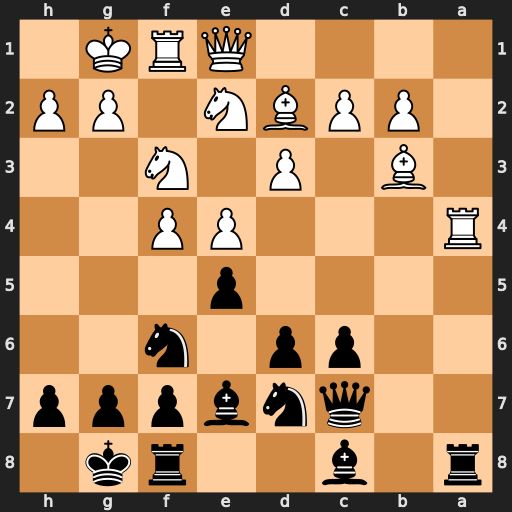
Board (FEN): r1b2rk1/2qnbppp/2pp1n2/4p3/R3PP2/1B1P1N2/1PPBN1PP/4QRK1
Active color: b
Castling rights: -
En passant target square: -
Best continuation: Rxa4 Bxa4 Qa7+